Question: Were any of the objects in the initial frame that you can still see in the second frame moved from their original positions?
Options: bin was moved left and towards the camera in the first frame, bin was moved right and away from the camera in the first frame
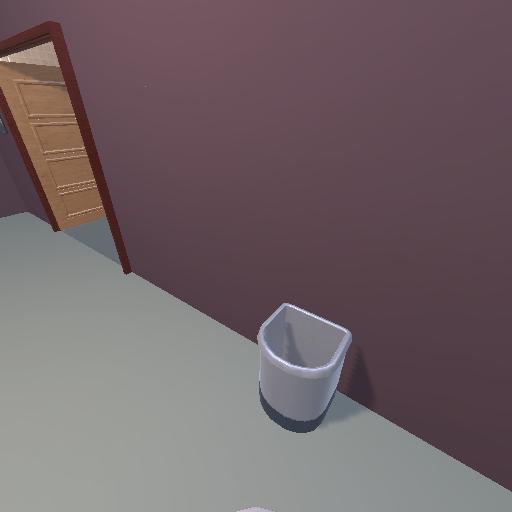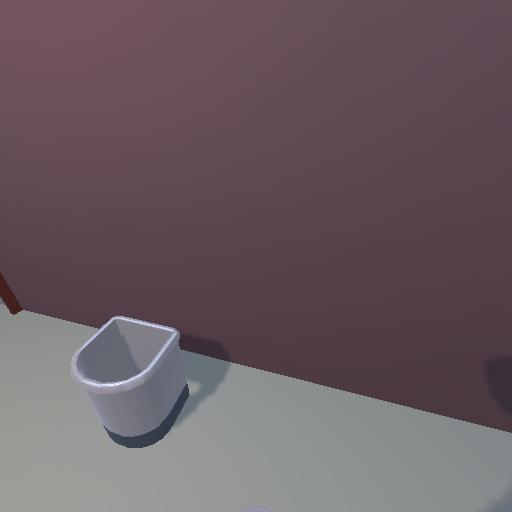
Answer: bin was moved left and towards the camera in the first frame